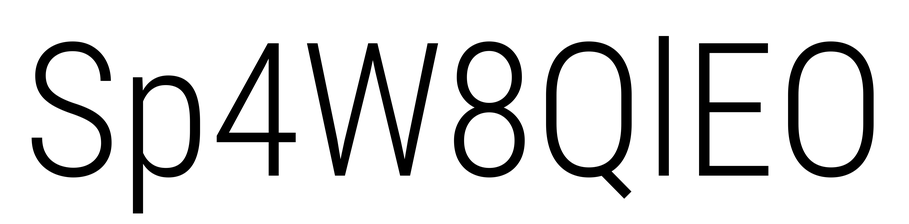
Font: Roboto_Condensed_Light